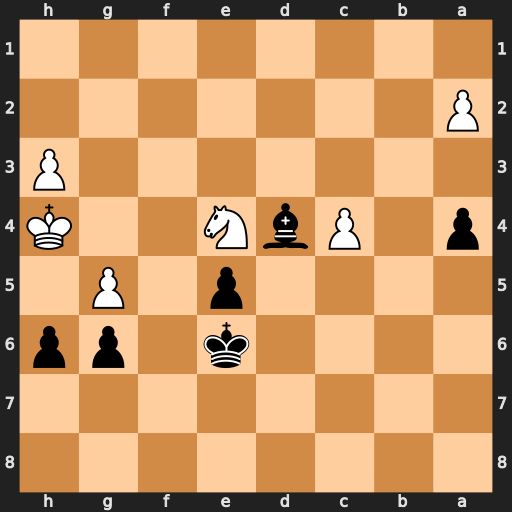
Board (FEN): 8/8/4k1pp/4p1P1/p1PbN2K/7P/P7/8
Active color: b
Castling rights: -
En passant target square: -
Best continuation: Kf5 gxh6 Kxe4 Kg4 Kd3 c5 e4 c6 e3 c7 e2 c8=Q e1=Q